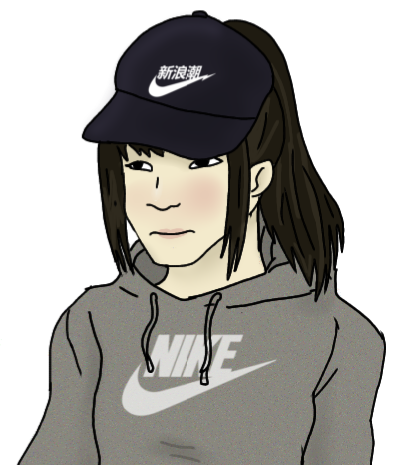
Label: 5_Doomer_Girl